Here is the raw acceleration-versus-time signal recorded on a bearing housing. Based on the visible evidence, which condition applies: normal, inner_race, outer_race, ball?
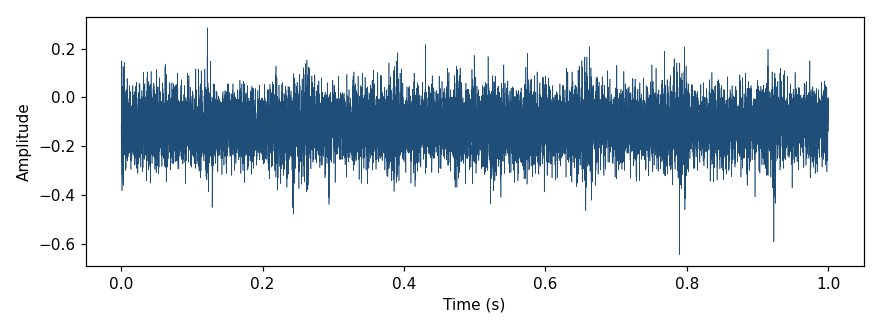
Answer: normal